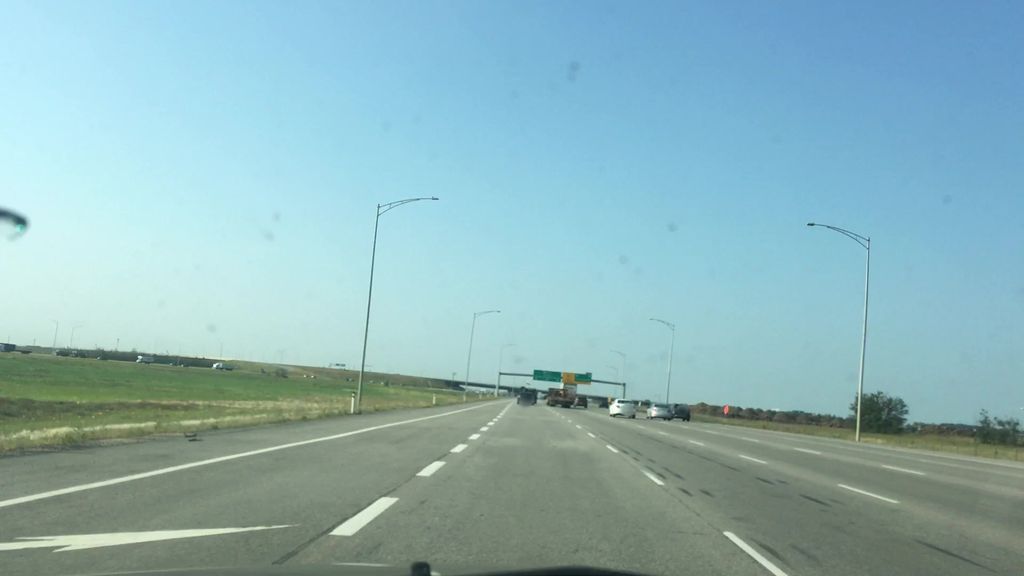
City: edmonton